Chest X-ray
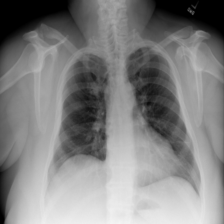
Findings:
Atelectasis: positive
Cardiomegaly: negative
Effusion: negative
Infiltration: positive
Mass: positive
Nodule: negative
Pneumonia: negative
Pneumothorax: negative
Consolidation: negative
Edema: negative
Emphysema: negative
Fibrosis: negative
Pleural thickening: negative
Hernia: negative